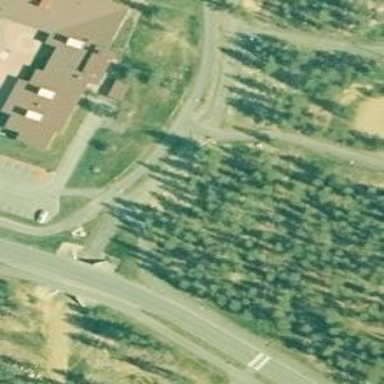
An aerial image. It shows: Footway designated for nordic skiing.